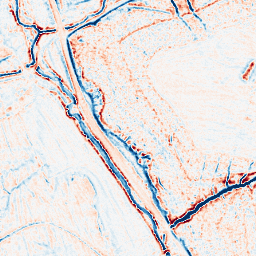
Category: edge_preserving
Decomposition family: bilateral
Decomposition parameters: d: 9
sigma_color: 100
sigma_space: 150
Upsampling method: sinc_blackman
Upsampling parameters: scale: 8
kernel_size: 16
Upsampling scale: 8